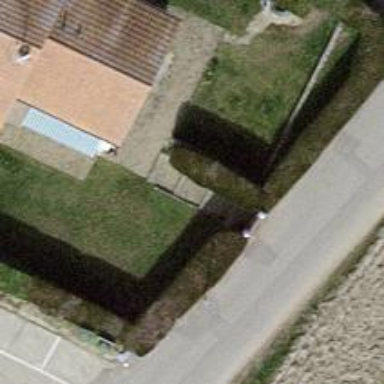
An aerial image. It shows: Gate.